Field crop: tomato
Growth stage: 1
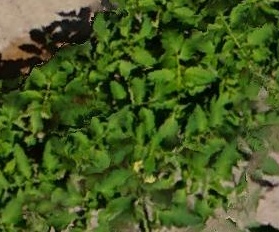
Species: tomato